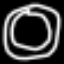
Label: clock